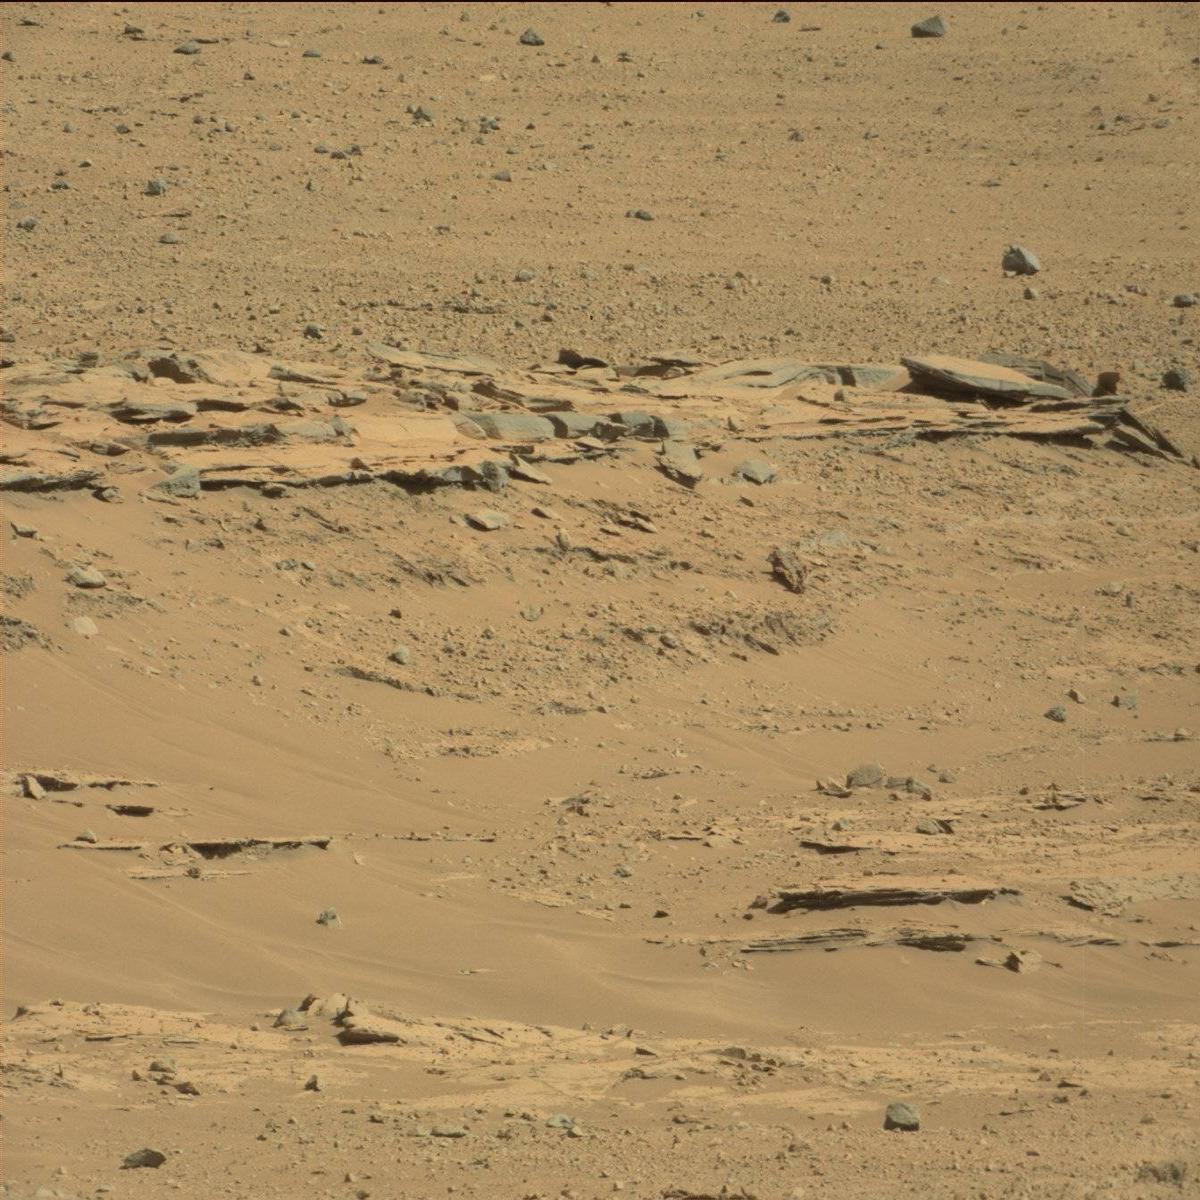
Terrain classes present: Bedrock, Sand / Soil